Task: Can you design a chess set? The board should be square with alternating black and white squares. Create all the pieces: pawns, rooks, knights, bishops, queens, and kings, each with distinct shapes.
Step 1020:
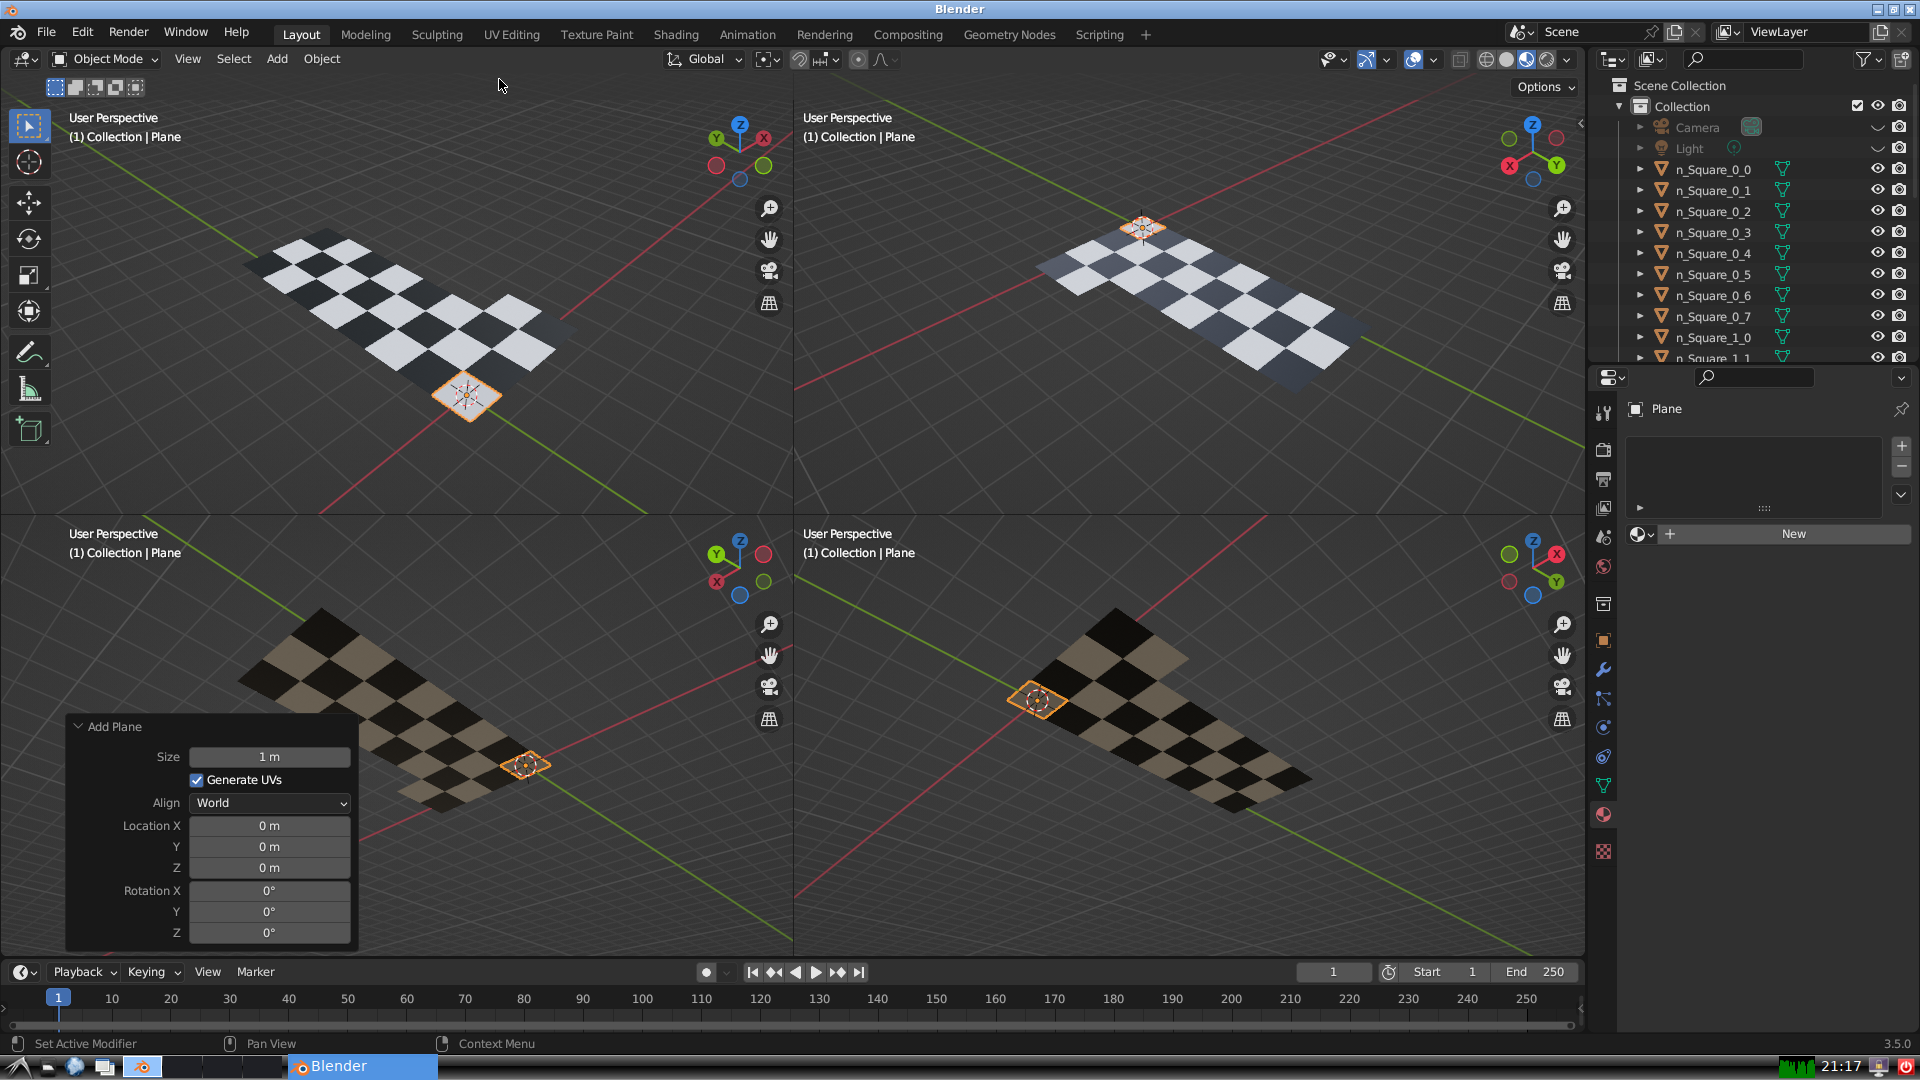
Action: {"mouse_move": [270, 758]}